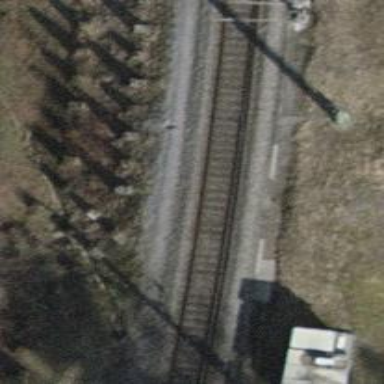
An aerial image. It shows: Railway line with electrified contact line. It runs along embankment with one track.